Interaction volume radius: 5 \u00c5
Interaction volume height: 25 \u00c5
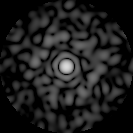
Disorder parameter: 0.8493